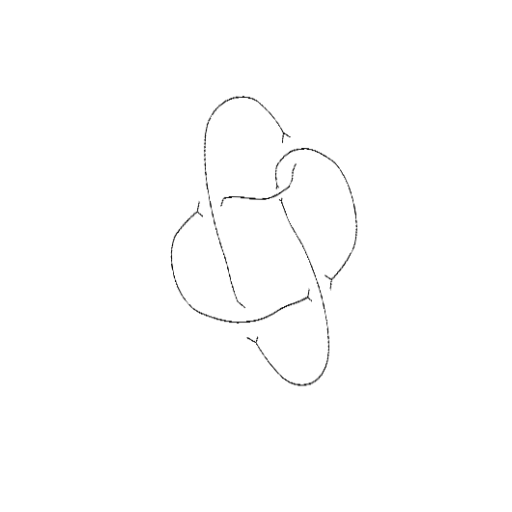
Crossing number: 5